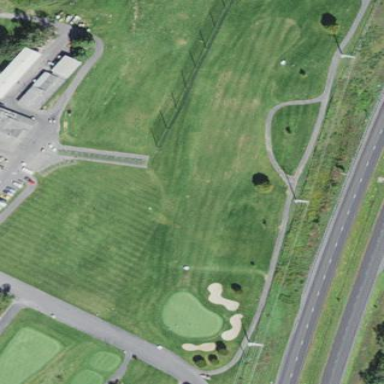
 with lush green grass covering the ground."